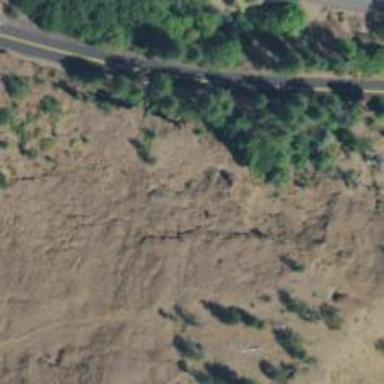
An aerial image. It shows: Natural cliff.